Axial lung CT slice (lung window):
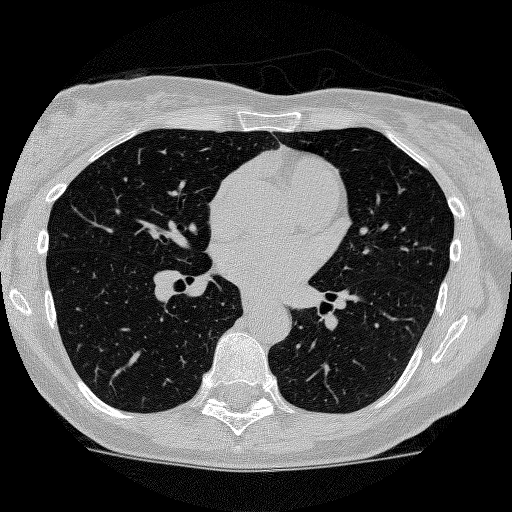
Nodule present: no